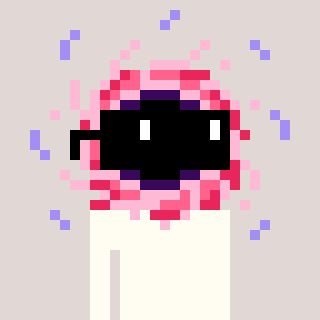
a pixel art character with square black sunglasses, a blackhole-shaped head and a magenta-colored body on a warm background